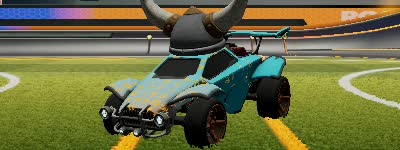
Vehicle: octane